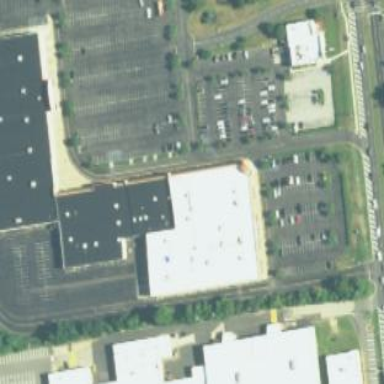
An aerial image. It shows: Retail building.